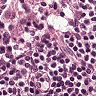
Metastatic tissue present: no